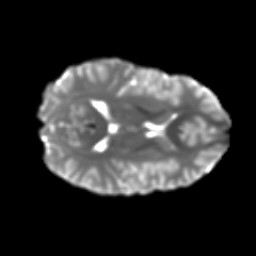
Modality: T2w
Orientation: axial
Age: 17
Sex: male
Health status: ill
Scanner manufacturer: ge
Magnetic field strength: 3 T
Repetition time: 6.863 s
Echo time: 0.0808 s